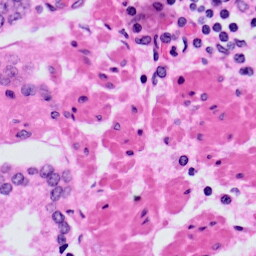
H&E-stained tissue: Prostate